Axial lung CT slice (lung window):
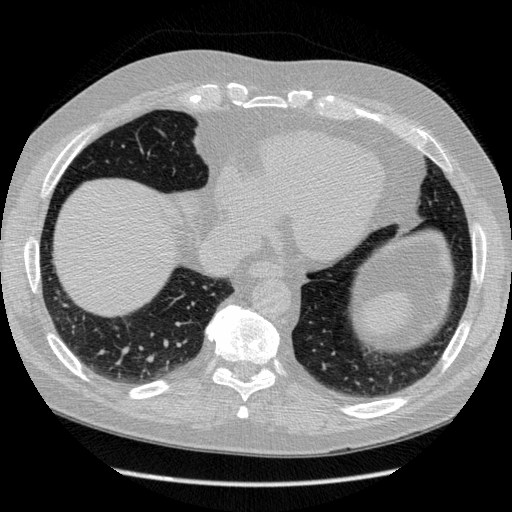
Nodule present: no